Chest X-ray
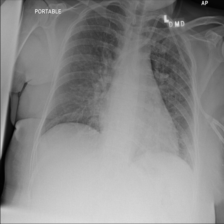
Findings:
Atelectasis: negative
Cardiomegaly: negative
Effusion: negative
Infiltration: negative
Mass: negative
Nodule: negative
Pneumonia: negative
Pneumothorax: negative
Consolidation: negative
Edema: positive
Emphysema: negative
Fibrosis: negative
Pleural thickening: negative
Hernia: negative